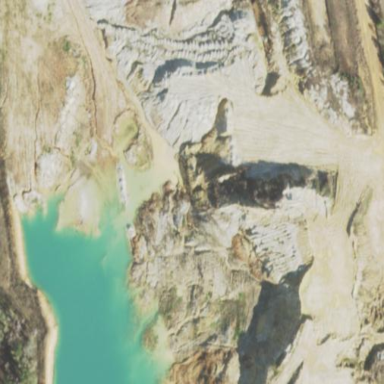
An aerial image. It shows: Quarry area.